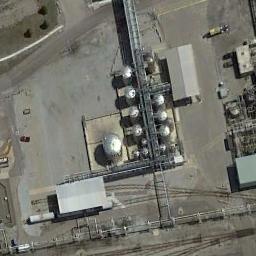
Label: storage_tank